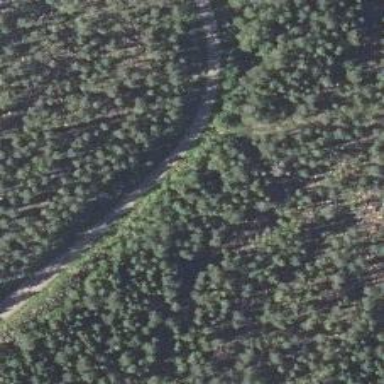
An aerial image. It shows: Track road with grade 3 quality. The trail visibility is excellent.